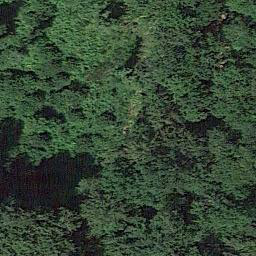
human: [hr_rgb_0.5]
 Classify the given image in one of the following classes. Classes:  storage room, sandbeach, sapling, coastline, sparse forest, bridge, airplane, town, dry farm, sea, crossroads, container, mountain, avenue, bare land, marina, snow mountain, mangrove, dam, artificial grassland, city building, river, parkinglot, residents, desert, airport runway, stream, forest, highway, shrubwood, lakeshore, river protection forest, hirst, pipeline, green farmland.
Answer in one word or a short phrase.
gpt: forest